Question: I'm looking to animate a popup window using the effect.
The problem is that the effect is applied to the content of the popup window, not the popup window itself (including the title bar, minimize, maximize buttons etc)
Have a look at the result here..

My code is really simple and logically, should work if it is possible to animate a window.
'''
<?xml version="1.0" encoding="utf-8"?>
<s:WindowedApplication xmlns:fx="http://ns.adobe.com/mxml/2009"
xmlns:s="library://ns.adobe.com/flex/spark"
xmlns:mx="library://ns.adobe.com/flex/mx">
<fx:Script>
<![CDATA[
import comps.MyWin;
[Bindable]
private var _win:MyWin;
protected function openPopup():void
{
_win = new MyWin();
_win.width = 300;
_win.height = 300;
_win.open();
}
protected function animatepopup():void
{
MyEffect.play();
}
]]>
</fx:Script>
<fx:Declarations>
<s:Move id="MyEffect" xFrom="{_win.x}" xTo="{_win.x + 150}" target="{_win}"/>
</fx:Declarations>
<s:layout>
<s:VerticalLayout/>
</s:layout>
<s:Button label="Open" click="openPopup()"/>
<s:Button label="Animate" click="animatepopup()"/>
</s:WindowedApplication>
'''
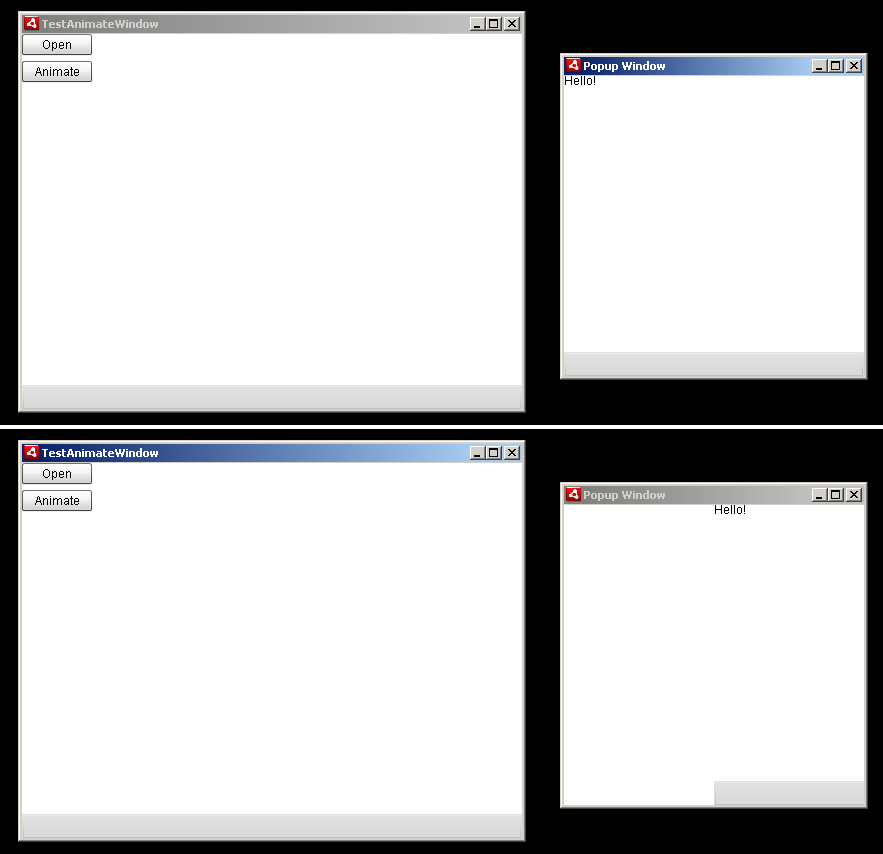
Answer: I think you need to target the object's <URL> instance in order to move and resize the object.
Thus, replace '_win.myProperty' with '_win.stage.nativeWindow.myProperty':
'''
<s:Move id="MyEffect" xFrom="{_win.stage.nativeWindow.x}" xTo="{_win.stage.nativeWindow.x + 150}" target="{_win.stage.nativeWindow}"/>
'''
Then, the animation will affect the 'NativeWindow' and not the internals of the window.